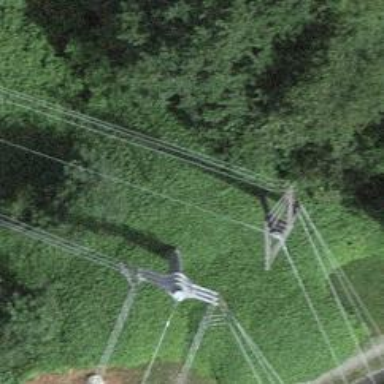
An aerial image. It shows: Three cables of power line.